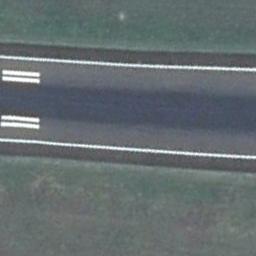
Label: runway